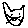
Label: cat